Frequency: 70000
Velocity: 0,217
Power: 6,5
Pulse duration: 0,0000001
Pass count: 1
Magnification: 10
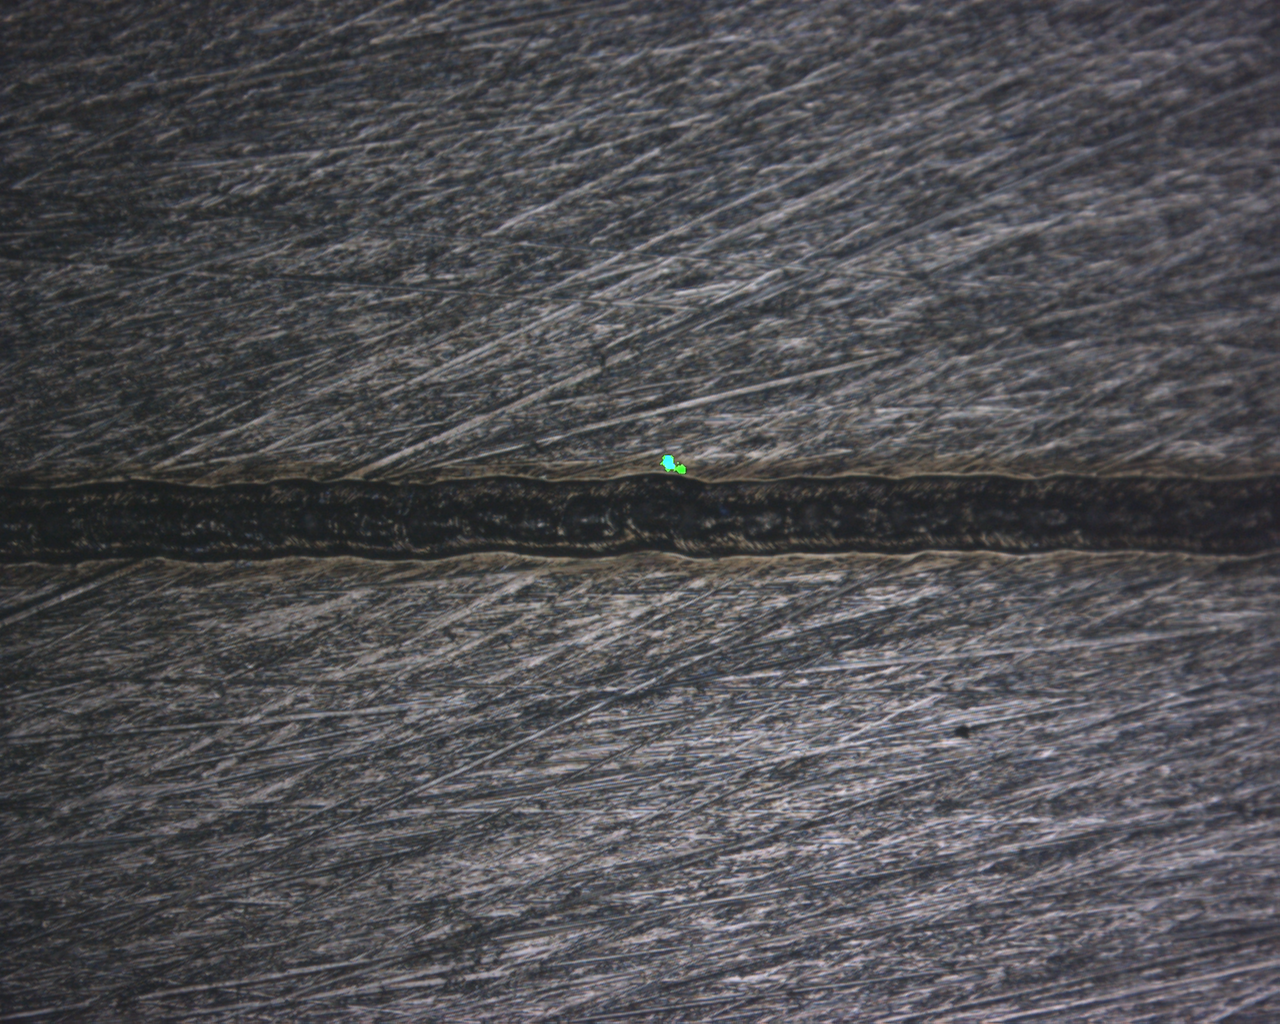
Measured width: 131.7
Other width: 29.986